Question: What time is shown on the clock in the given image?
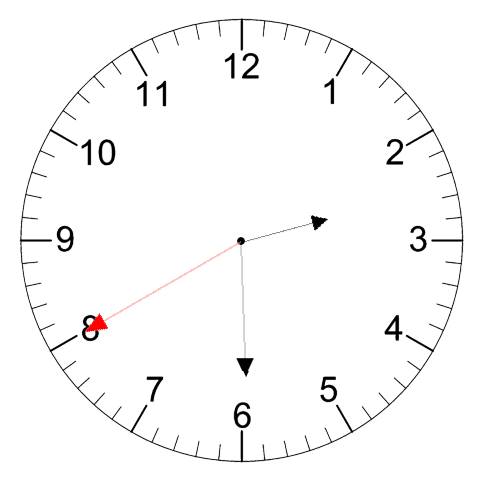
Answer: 02:29:40